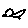
Label: bird